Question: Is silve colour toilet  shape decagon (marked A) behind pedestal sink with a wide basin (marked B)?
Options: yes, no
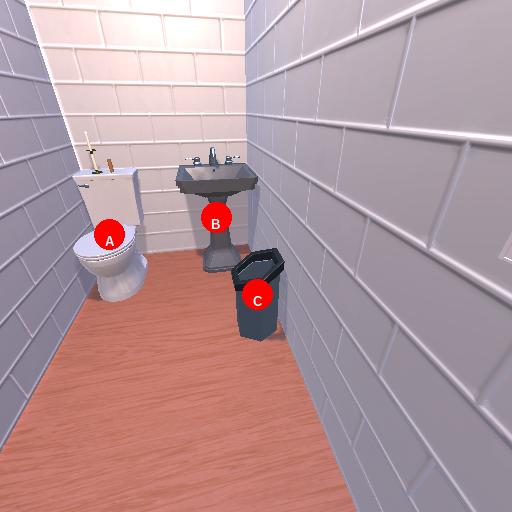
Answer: yes